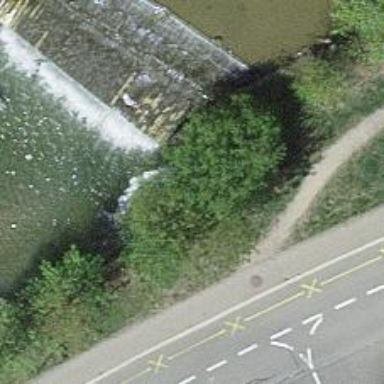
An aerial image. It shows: Weir in waterway.